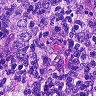
Metastatic tissue present: no